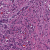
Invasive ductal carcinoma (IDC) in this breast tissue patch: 0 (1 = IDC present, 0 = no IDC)